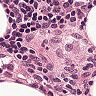
Metastatic tissue present: no